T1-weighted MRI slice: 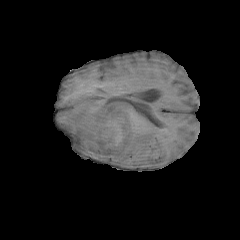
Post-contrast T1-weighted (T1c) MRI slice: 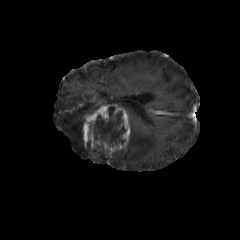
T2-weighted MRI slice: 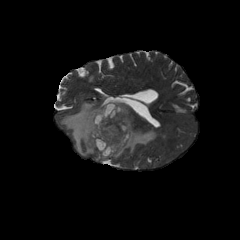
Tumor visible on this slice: yes